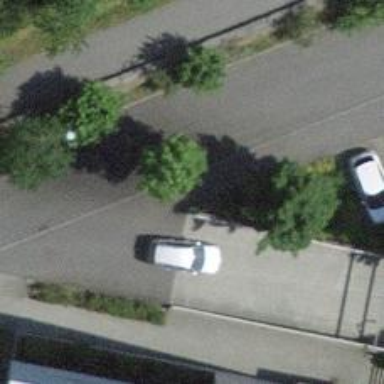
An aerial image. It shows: Sidewalk along the footway.